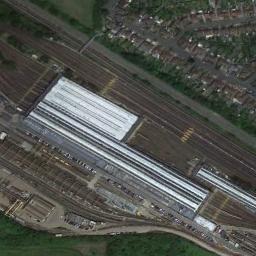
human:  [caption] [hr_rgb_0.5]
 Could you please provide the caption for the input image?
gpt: There is a fully equipped railway station in the city .

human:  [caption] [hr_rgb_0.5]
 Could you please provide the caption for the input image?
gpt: The railway station has lots of railways and some buildings and a residential area is next to the railway station .

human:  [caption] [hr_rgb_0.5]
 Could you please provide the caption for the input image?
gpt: There are many buildings beside the railway station .

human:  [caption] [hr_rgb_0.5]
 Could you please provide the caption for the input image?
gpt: The railway station is next to some buildings and grass .

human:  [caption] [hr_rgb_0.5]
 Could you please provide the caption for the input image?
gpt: There are some green trees and buildings near the white railway station .